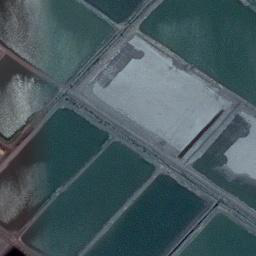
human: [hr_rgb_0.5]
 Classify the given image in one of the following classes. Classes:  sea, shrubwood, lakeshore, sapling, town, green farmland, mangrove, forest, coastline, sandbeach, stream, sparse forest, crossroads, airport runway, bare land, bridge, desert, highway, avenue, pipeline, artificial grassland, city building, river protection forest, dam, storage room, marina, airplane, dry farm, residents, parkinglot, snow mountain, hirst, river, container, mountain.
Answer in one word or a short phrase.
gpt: green farmland